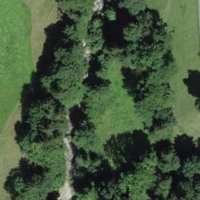
EUNIS habitat code: 44
Species observed at this site:
Mercurialis perennis